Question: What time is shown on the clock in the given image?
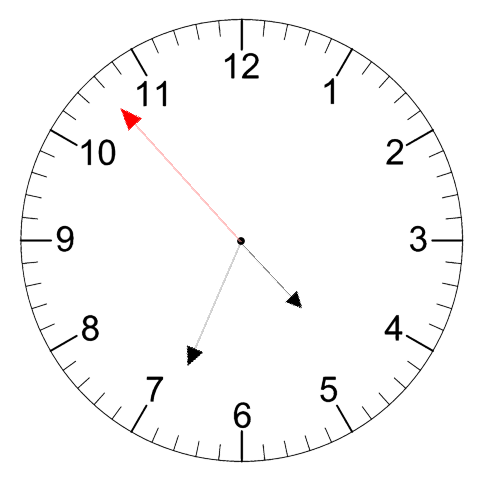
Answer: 04:33:53